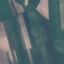
Land use / land cover class: AnnualCrop